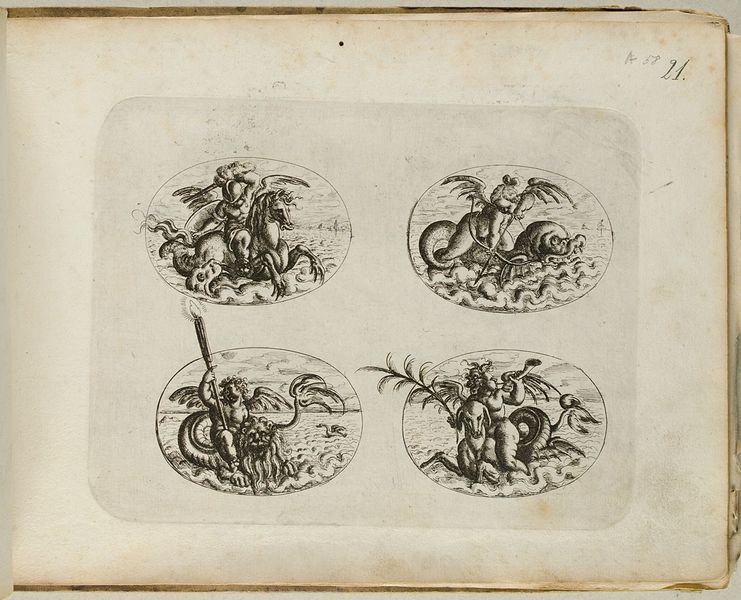
Titel: Vier Putten, Blatt aus dem 'Neuw Grotteßken Buch'
Künstler: Christoph Jamnitzer
Standort: Hamburg
Institution: Museum für Kunst und Gewerbe Hamburg
Schlagwörter: flügel, himmel, kampf, meer, wasser, see, licht, tiere, malerei, bild, horn, ast, horizont, pferd, reiter, engel, reiten, strand, papier, bogen, grafik, graphik, schlacht, ornamente, fotografie, photographie, schild, lamm, druckgraphik, druckgrafik, radierung, schwert, schlange, gestalten, rom, fisch, ross, fabelwesen, palmen, löwe, speer, posaune, putten, fackel, pfeil, ungeheuer, drache, amoretten, monster, groteske, palm, trompete, wasserzeichen, tuba, mer, seeungeheuer, fabeltier, fabeltiere, dreizack, sea, zwitterwesen, monstrum, reiterbildnis, seepferd, knorpelwerk, reproduktionen, druckerzeugnisse, kornett, ornamentstich, vorlageblätter, fishc, seelwe